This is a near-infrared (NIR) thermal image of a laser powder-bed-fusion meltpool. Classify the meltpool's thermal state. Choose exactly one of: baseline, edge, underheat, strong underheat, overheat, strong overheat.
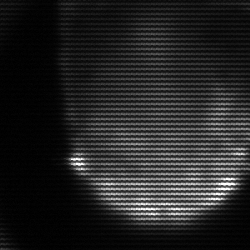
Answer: edge